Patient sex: F
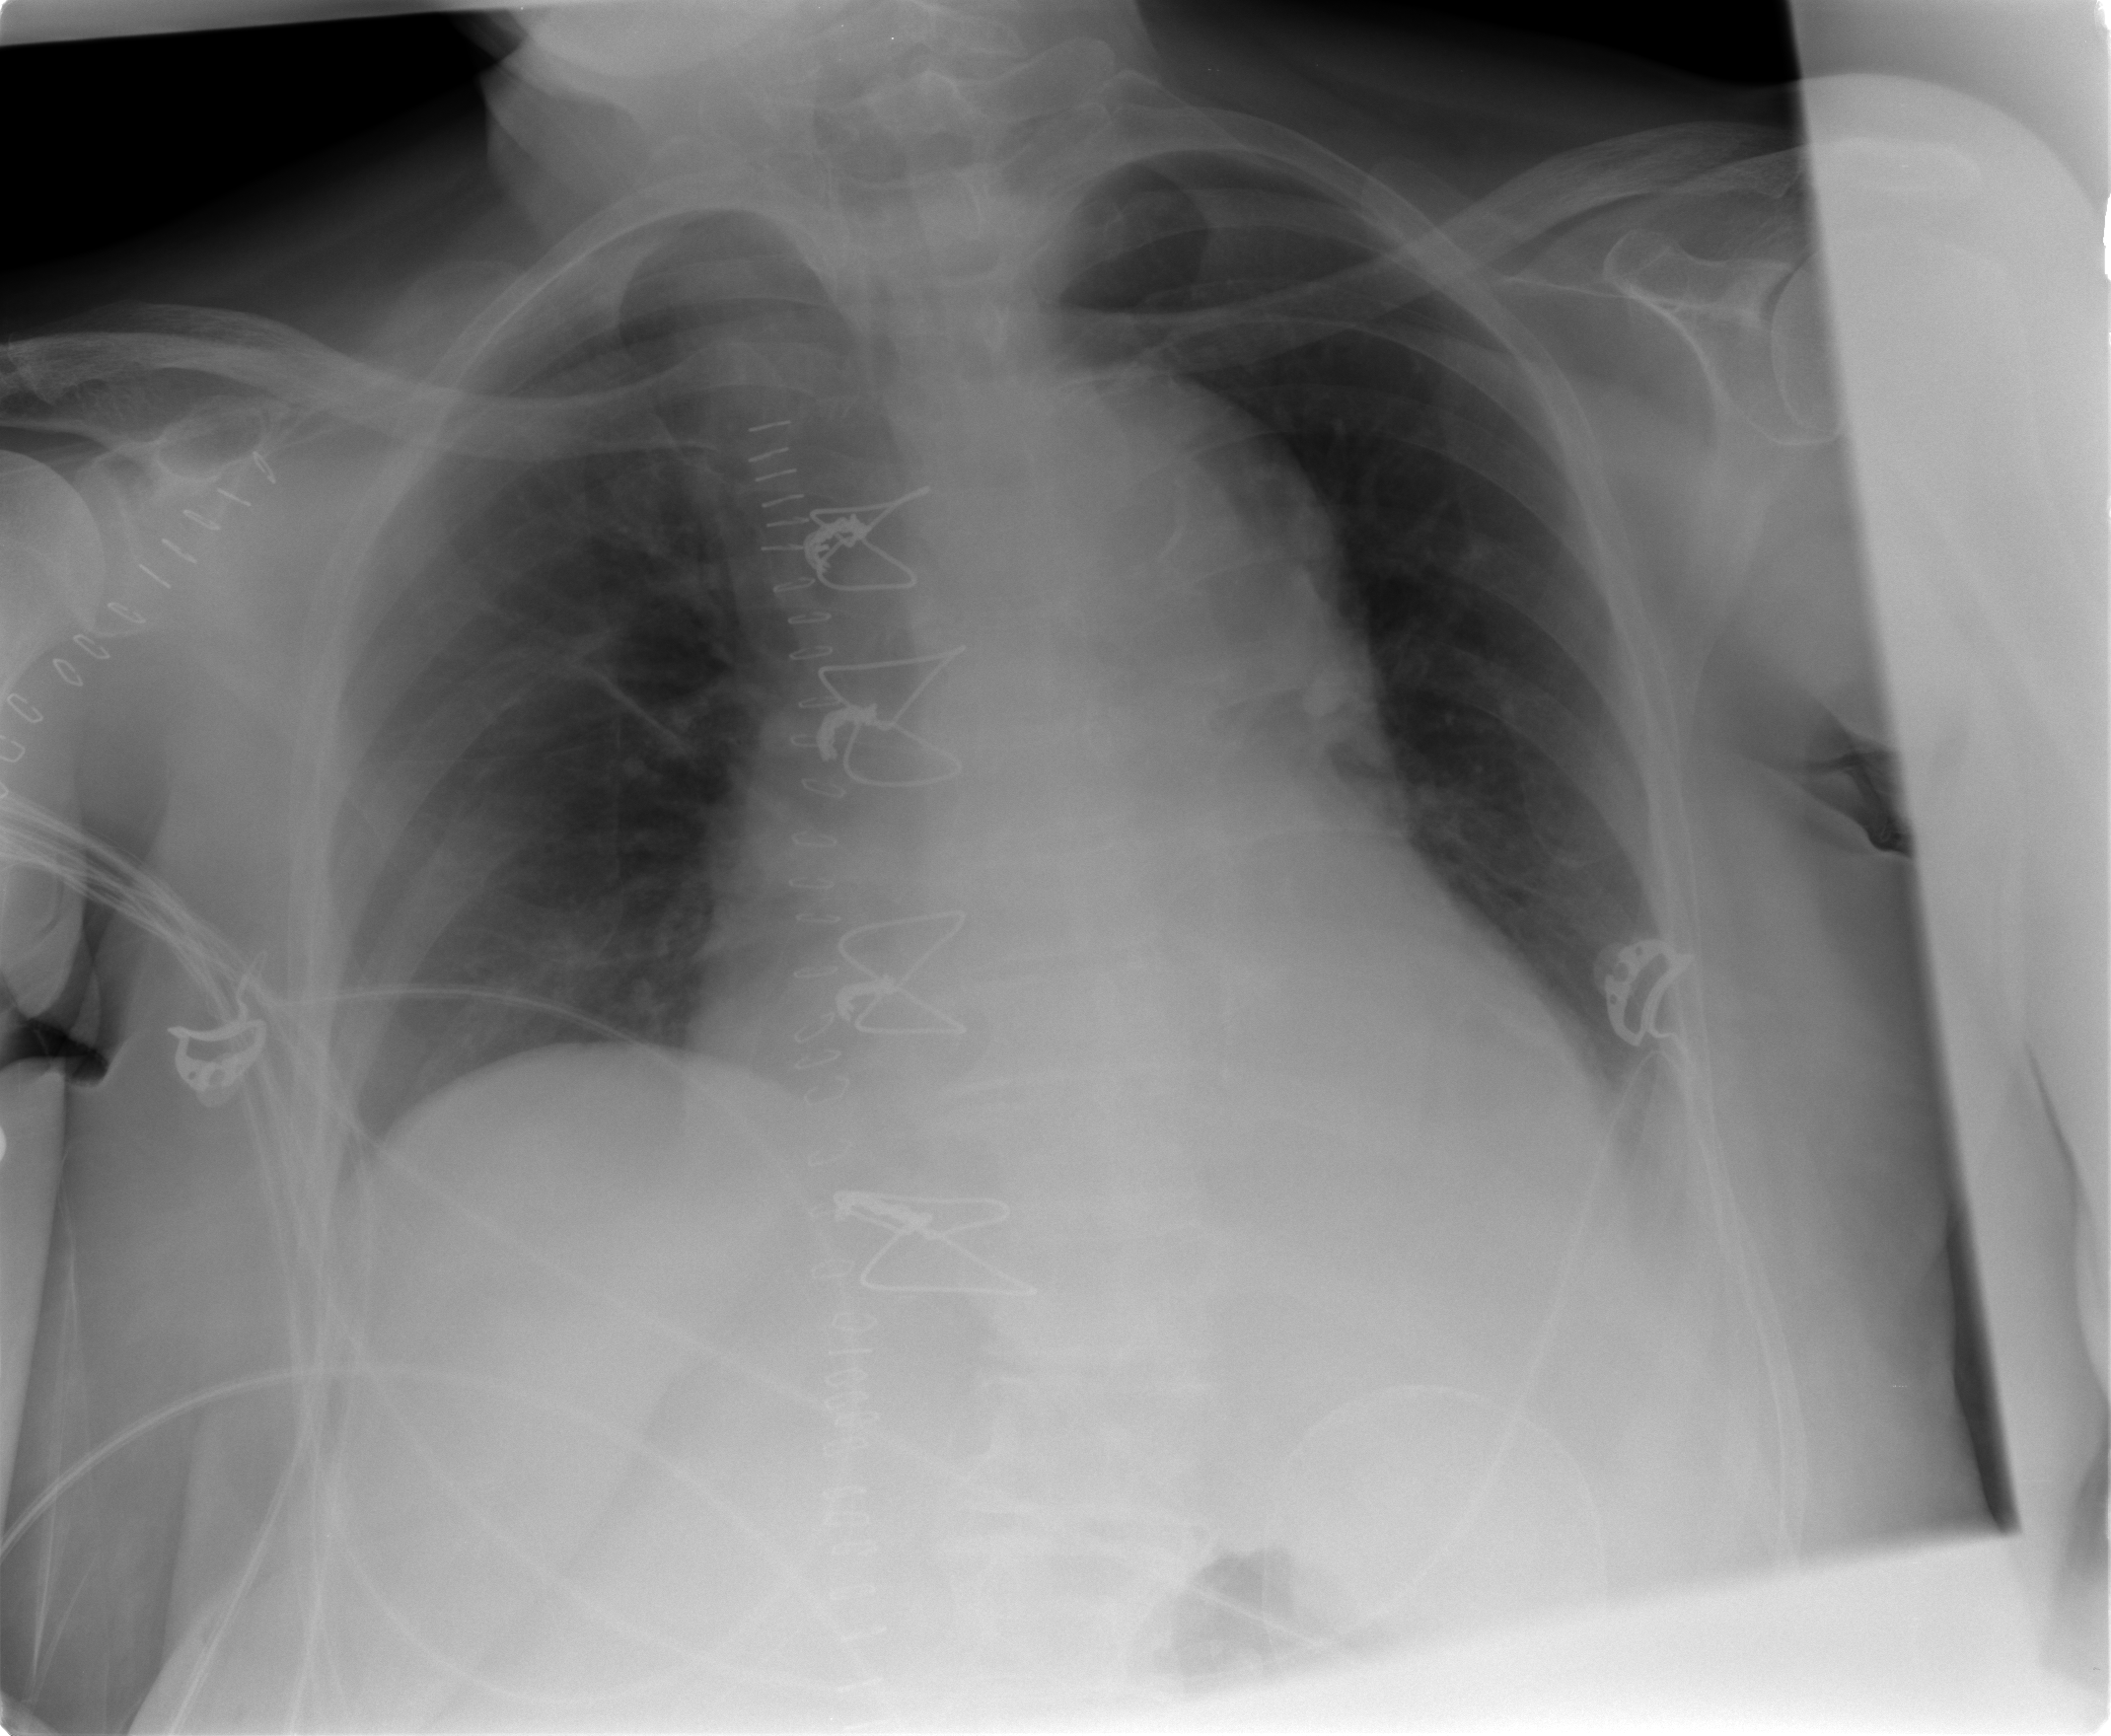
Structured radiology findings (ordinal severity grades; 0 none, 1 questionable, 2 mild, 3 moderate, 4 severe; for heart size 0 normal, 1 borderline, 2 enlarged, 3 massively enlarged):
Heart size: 2
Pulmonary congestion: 1
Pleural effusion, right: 0
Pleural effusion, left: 1
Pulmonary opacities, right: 0
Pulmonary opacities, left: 0
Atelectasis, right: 2
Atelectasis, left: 2